【题型】选择题　【知识点】解析几何　【难度】medium
在平面直角坐标系$xOy$中，椭圆$\Gamma:\dfrac{x^2}{a^2}+\dfrac{y^2}{b^2}=1(a>b>0)$的右焦点为$F$，$y$轴右侧的两点$A,B$在椭圆$\Gamma$上，且直线$AB$与圆$O:x^2+y^2=b^2$相切，若椭圆$\Gamma$的焦距为12，$\triangle ABF$的周长为15，则椭圆$\Gamma$的离心率为（ ）

A．$\dfrac{1}{2}$ \qquad B．$\dfrac{3}{5}$ \qquad C．$\dfrac{3}{4}$ \qquad D．$\dfrac{4}{5}$

\vspace{0.2cm}
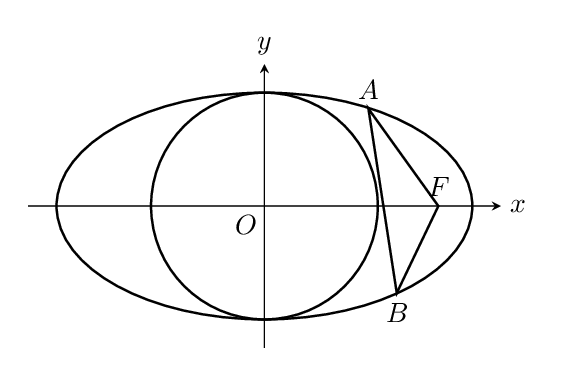
【解答】

\noindent \textbf{【答案】} D

\vspace{0.2cm}
\noindent \textbf{【分析】} 首先证明椭圆的焦半径公式，记$AB$与圆$O:x^2+y^2=b^2$相切于点$Q$，推导出$|AQ|+|AF|=a$，从而得到$\triangle ABF$的周长为$2a$，即可求出$a$、$c$，进而求出离心率.

\vspace{0.2cm}
\noindent \textbf{【详解】} 首先证明椭圆$\dfrac{x^2}{a^2}+\dfrac{y^2}{b^2}=1(a>b>0)$上任意一点$P(x,y)$到左、右焦点$F_1$、$F_2$的距离$|PF_1|=a+\dfrac{c}{a}x$，$|PF_2|=a-\dfrac{c}{a}x$（焦半径公式）。

证明：因为$F_1(-c,0)$、$F_2(c,0)$，
所以
\[
\begin{aligned}
|PF_1|&=\sqrt{(x+c)^2+y^2}=\sqrt{(x+c)^2+b^2\left(1-\dfrac{x^2}{a^2}\right)} \\
&=\sqrt{\dfrac{a^2-b^2}{a^2}x^2+2cx+(c^2+b^2)} \\
&=\sqrt{\dfrac{c^2}{a^2}x^2+2cx+a^2}=\left|a+\dfrac{c}{a}x\right|,
\end{aligned}
\]
同理可得$|PF_2|=\sqrt{(x-c)^2+y^2}=\left|a-\dfrac{c}{a}x\right|$。

根据椭圆方程知，$\dfrac{c}{a}\in(0,1)$，$|x|\le a\Rightarrow a\pm\dfrac{c}{a}x>0$，
故椭圆$\dfrac{x^2}{a^2}+\dfrac{y^2}{b^2}=1$两个焦半径为$|PF_1|=a+ex$，$|PF_2|=a-ex$。

记$AB$与圆$O:x^2+y^2=b^2$相切于点$Q$，$A(x_1,y_1),B(x_2,y_2)$，$(x_1,x_2>0)$，

则$|AQ|^2=x_1^2+y_1^2-b^2$，又$y_1^2=b^2-\dfrac{b^2}{a^2}x_1^2$，
所以$|AQ|^2=\left(1-\dfrac{b^2}{a^2}\right)x_1^2=e^2x_1^2$，则$|AQ|=ex_1$，$|AF|=a-\dfrac{c}{a}x_1=a-ex_1$，
所以$|AQ|+|AF|=a$，同理可得$|BQ|+|BF|=a$，故$\triangle ABF$的周长为$2a$.

所以$2a=15$，则$a=\dfrac{15}{2}$，又焦距$2c=12$，所以$c=6$，
所以离心率$e=\dfrac{c}{a}=\dfrac{6}{\dfrac{15}{2}}=\dfrac{4}{5}$.
故选：D

\vspace{0.2cm}

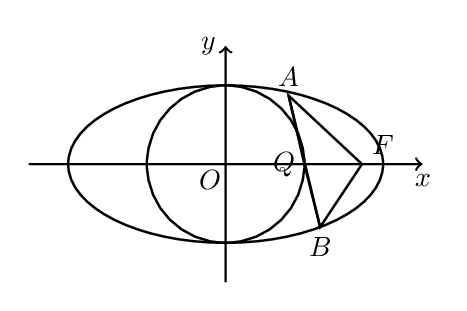